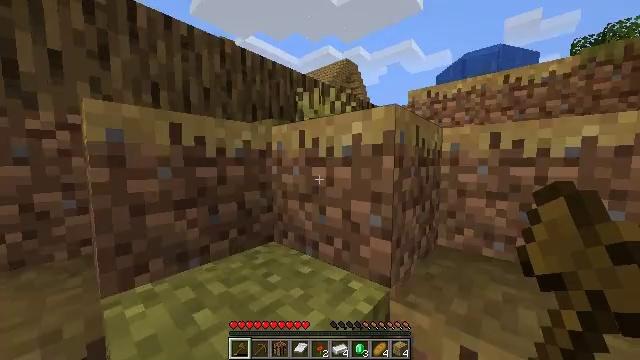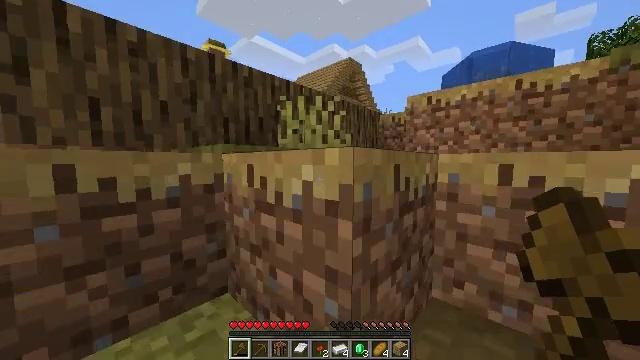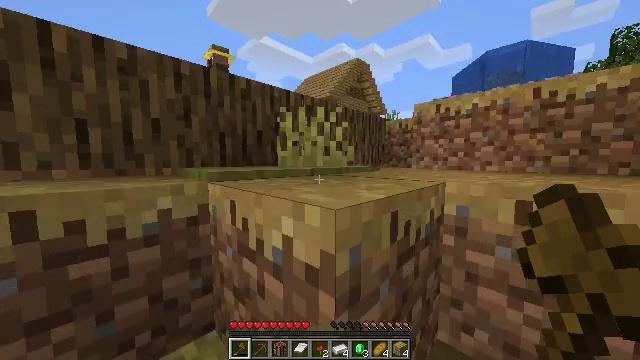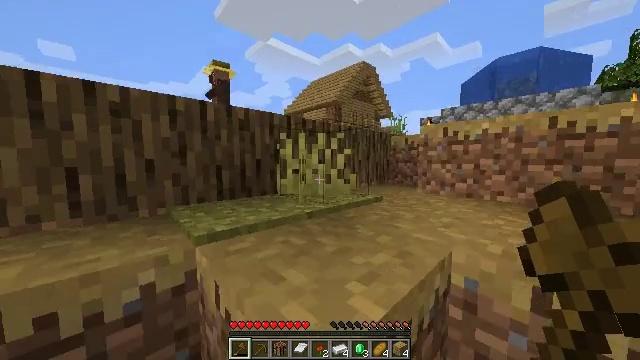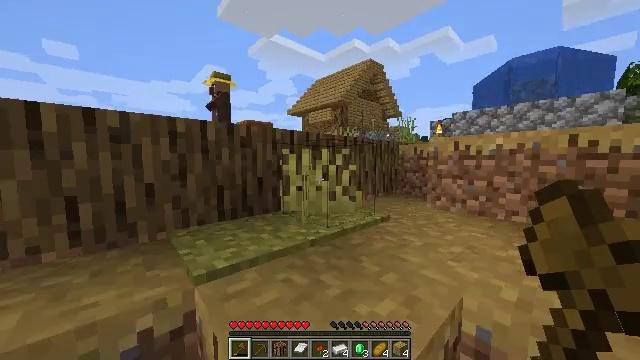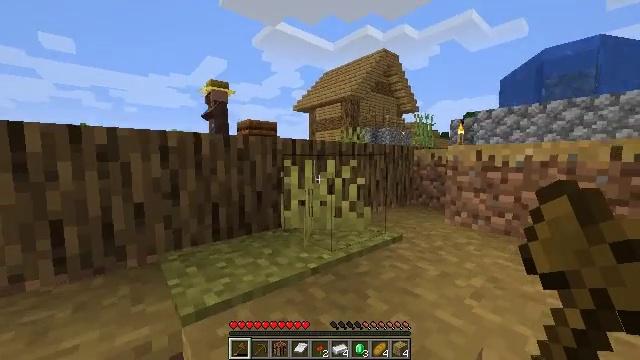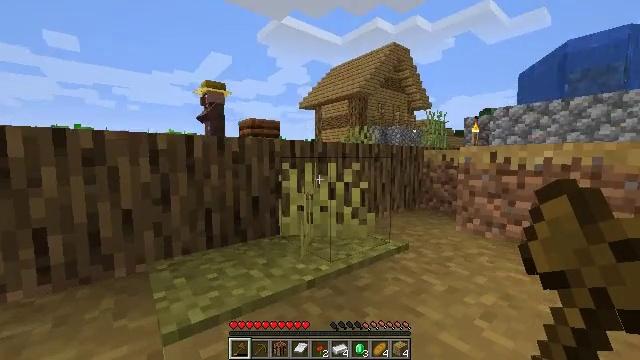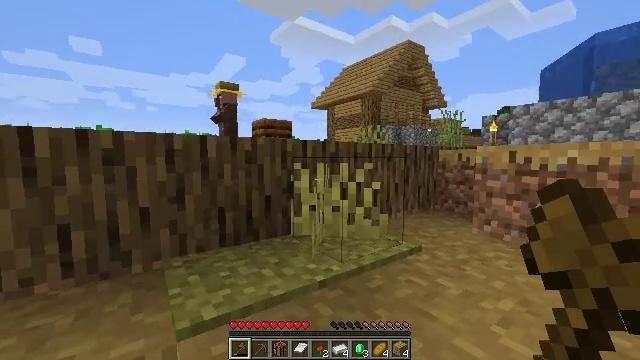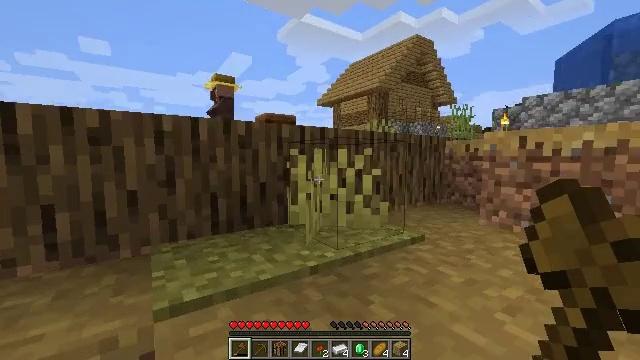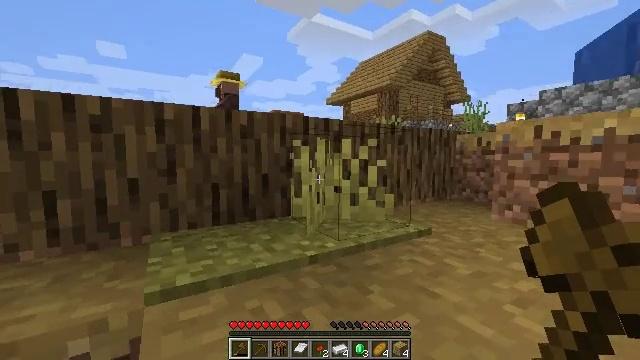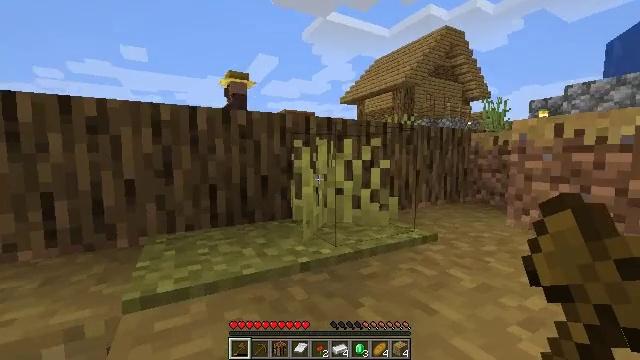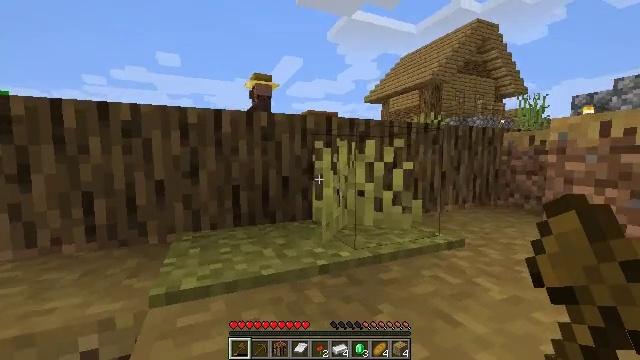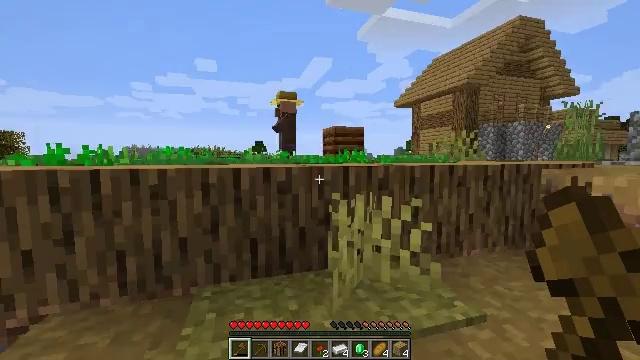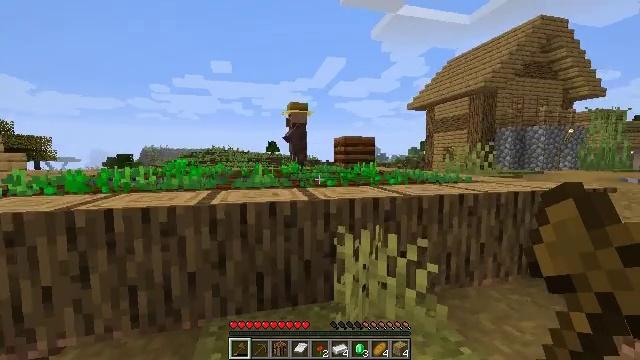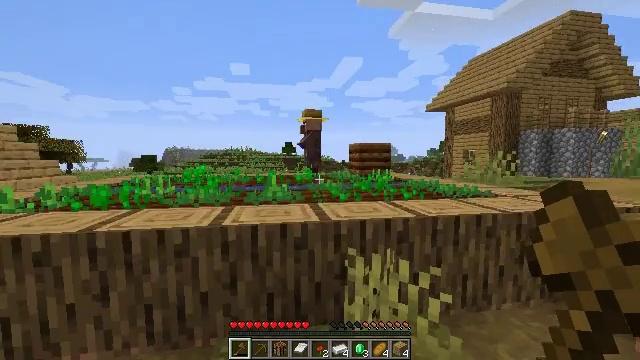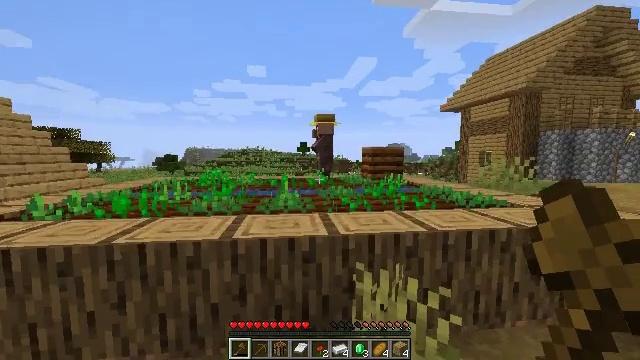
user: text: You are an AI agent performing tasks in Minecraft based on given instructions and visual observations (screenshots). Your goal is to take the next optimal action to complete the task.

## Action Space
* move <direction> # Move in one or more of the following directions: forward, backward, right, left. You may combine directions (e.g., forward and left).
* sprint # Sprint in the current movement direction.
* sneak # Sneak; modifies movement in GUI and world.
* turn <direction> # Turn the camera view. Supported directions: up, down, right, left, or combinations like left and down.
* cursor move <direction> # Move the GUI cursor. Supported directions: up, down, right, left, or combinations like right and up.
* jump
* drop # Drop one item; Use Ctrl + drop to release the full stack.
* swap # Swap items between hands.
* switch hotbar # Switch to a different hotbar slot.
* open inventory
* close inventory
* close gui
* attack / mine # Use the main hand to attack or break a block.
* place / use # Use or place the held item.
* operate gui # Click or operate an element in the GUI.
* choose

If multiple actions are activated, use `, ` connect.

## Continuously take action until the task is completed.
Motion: motion action
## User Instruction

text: Put three wheat in a row on the crafting grid to craft bread.
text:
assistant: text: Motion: move forward and move right, sprint, turn left, jump
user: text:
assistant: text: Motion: move forward and move right, sprint, turn left, jump
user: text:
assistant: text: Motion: move forward and move right, sprint, turn left, jump
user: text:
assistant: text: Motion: move forward and move right, sprint, turn left, jump
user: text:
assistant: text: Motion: move forward and move right, sprint, turn left, jump
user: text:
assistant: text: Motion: move forward and move right, sprint, turn left, jump
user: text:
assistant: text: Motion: move forward, sprint, turn left, jump
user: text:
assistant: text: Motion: move forward, sprint, turn left, jump
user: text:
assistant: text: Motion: move forward, sprint, turn left, jump
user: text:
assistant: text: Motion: move forward, sprint, turn left, jump
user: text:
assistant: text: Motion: move forward, sprint, turn left, jump
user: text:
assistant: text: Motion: move forward, sprint, turn left, jump
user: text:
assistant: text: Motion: move forward, sprint, turn left, jump
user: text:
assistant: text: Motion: move forward, sprint, turn left, jump
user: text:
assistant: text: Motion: move forward, sprint, turn left, jump
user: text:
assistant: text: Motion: move forward, sprint, turn left, jump
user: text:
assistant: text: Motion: move forward, sprint, turn left, jump
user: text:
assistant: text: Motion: move forward, sprint, jump
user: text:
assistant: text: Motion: move forward, sprint, jump
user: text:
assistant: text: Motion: move forward, sprint, turn left, jump
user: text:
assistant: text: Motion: move forward, turn left, jump
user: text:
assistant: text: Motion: move forward, turn left and down, jump
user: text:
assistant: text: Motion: move forward, jump
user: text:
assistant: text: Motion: move forward, jump
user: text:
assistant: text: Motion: move forward, jump
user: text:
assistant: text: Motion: move forward, jump
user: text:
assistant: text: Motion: move forward, jump
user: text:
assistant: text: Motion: move forward, jump
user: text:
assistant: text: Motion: move forward, jump
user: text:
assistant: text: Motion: move forward, jump